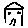
Label: house